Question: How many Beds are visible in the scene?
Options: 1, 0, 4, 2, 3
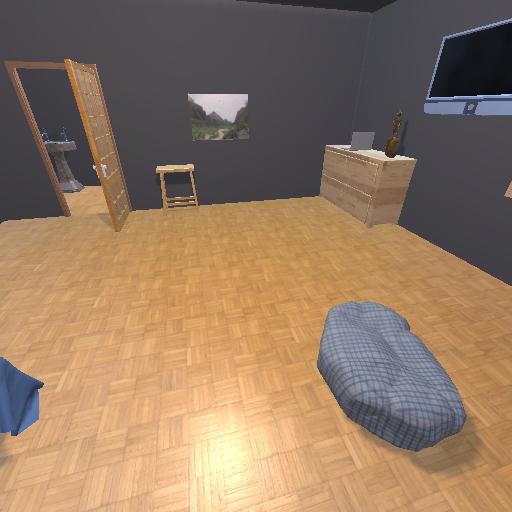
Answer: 1